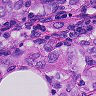
Metastatic tissue present: yes